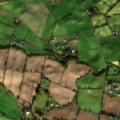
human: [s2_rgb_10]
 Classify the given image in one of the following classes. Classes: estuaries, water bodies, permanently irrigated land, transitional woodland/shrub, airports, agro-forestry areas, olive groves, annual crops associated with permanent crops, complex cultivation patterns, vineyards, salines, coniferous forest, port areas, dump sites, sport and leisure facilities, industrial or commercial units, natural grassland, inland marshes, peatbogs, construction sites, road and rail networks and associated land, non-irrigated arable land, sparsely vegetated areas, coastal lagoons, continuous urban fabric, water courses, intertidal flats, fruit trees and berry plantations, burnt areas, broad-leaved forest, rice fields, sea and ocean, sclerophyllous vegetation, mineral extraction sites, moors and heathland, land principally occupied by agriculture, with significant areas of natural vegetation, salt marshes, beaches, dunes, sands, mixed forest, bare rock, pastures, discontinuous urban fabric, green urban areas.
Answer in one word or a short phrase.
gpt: non-irrigated arable land, pastures